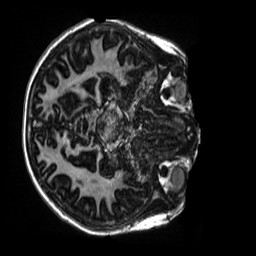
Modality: MP2RAGE
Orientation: axial
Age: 9
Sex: female
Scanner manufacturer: siemens
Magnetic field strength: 3 T
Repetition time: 4 s
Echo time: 0.00303 s